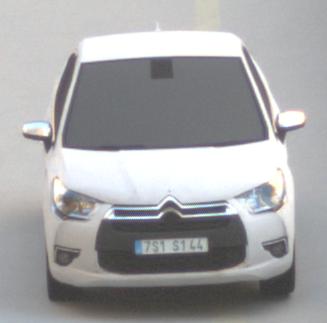
Make: Citroen
Model: DS 4 VTi 120
Detailed model: DS 4
Model produced from: 2011/05
Model produced until: 2015/01
Doors: 5
Color: white
Road condition: dry road
Daytime: morning or afternoon
Contrast: low contrast